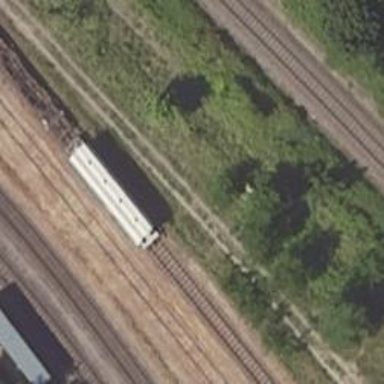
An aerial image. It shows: Abandoned railway yard is depicted.